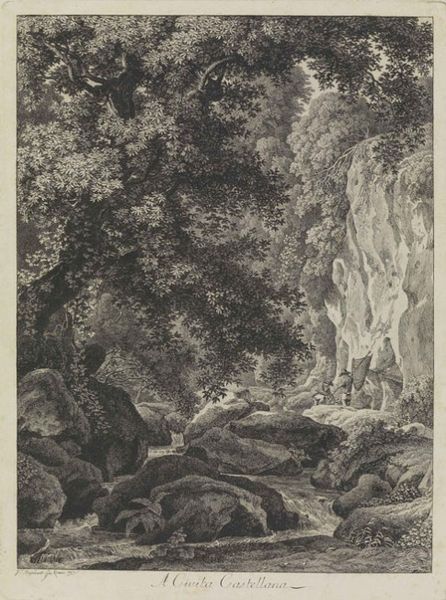
Titel: A Civita Castellana
Künstler: Johann Christian Reinhart
Standort: Karlsruhe
Institution: Staatliche Kunsthalle Karlsruhe
Schlagwörter: baum, berg, blätter, dunkel, felsen, gestein, himmel, laub, mann, schatten, wasser, weiß, bäume, fluss, komposition, landschaft, menschen, see, stadt, ufer, äste, blume, blumen, braun, frau, grau, hell, hut, licht, männer, schwarz, skizze, zeichnung, blüten, gras, hund, park, schloss, tier, weg, wiese, mensch, rahmen, stein, steine, bild, signatur, ast, bach, feld, flusslauf, gräser, hügel, natur, stamm, vieh, zweige, busch, büsche, einsam, gebüsch, gehen, pfad, sonne, sträucher, dunkelheit, figur, personen, blatt, pflanzen, krone, wald, wasserfall, boot, esel, pferd, reiter, sack, gischt, rückenansicht, schrift, segel, sommer, papier, düster, italien, studie, fahne, fischer, abhang, berge, fels, felswand, gebirge, hang, grafik, graphik, hecke, vegetation, geröll, schlucht, steil, idylle, pause, rand, sepia, französisch, rauschen, romantik, schaum, strom, stromschnelle, detail, farn, wiess, still, baumkrone, menschenleer, klippe, schild, suchen, unterschrift, buch, burg, wandern, wurzel, wasserlauf, kohle, moos, lichtung, druck, druckgraphik, schwarz-weiss, druckgrafik, schraffur, radierung, stich, titel, lithografie, illustration, schwert, text, soldat, beschriftung, par, bleistift, laubbaum, ritter, jagd, buchseite, untertitel, wurzeln, jäger, romantisch, lanschaft, wanderer, blattwerk, gebirgsbach, gebirgsfluss, laubbäume, bachlauf, wildnis, eiche, versteck, naturalistisch, ankunft, räuber, fließen, alleine, kupferstich, reisende, graustufen, hirte, windung, netz, botanik, canyon, bergbach, reuse, details, legende, fliss, wildbach, angler, repoussoir, schroff, idyllische, angeln, bewuchs, pfalnzen, fells, aquarelle, pastoral, schilde, farne, kalkstein, quelle, kastell, steinwand, personal, linde, fran, einsiedler, plätschern, flüsschen, bläter, hirt, castell, steilwand, sluss, bächlein, grazu, print, landschaf, hähle, idyle, tree, 19. jahrhundert, ss, drawing, ge, 19.jh., ?, we, ssteine, castellana, pencil, béätter, blätter sturzbach, gnatur, тфегк, дфтвысрфае, castellano, schlucht natur, pafd, castellagio, forest, gorge, morito, landscahftr, civita castellana